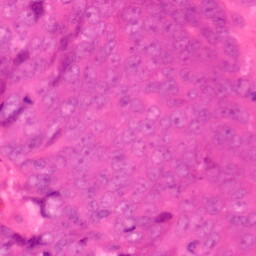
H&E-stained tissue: Colon